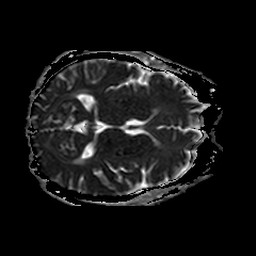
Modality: ADC
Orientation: axial
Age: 60
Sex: male
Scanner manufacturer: philips
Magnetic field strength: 3 T
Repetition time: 3.334 s
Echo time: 0.076 s